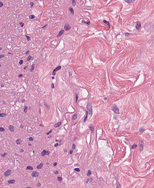
Tumor epithelial tissue: no
Tumor-associated stroma tissue: yes
Normal tissue: no